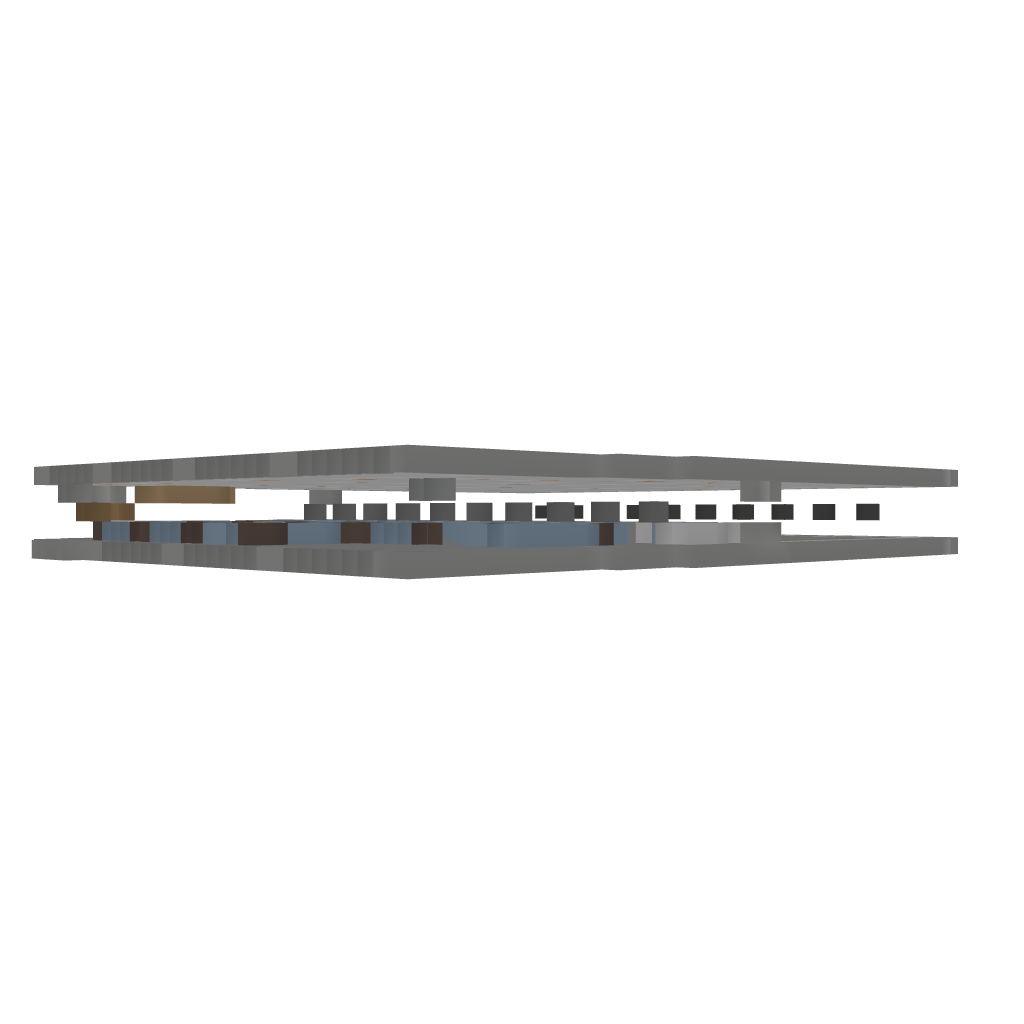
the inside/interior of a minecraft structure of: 10 pin bowling alley